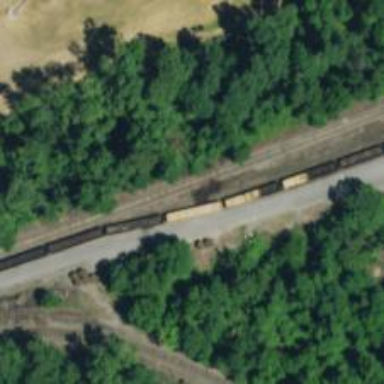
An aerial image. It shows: Railway siding for service.